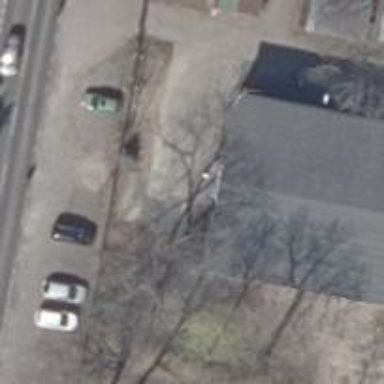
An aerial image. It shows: Hardware shop.